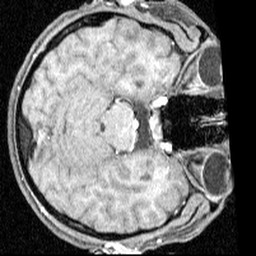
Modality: angio
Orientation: axial
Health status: ill
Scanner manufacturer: siemens
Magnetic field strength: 1.5 T
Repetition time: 0.039 s
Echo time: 0.00502 s